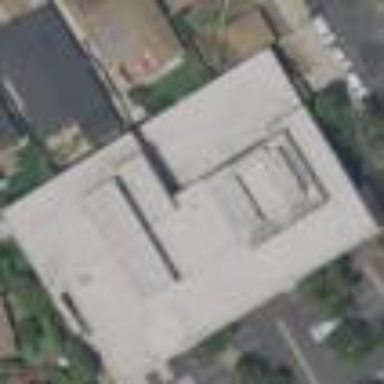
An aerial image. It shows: Commercial building.